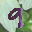
Label: 9